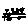
Label: square